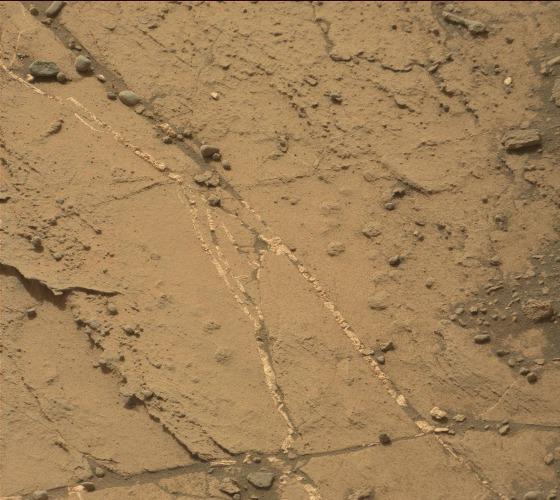
Terrain classes present: Bedrock, Gravel / Sand / Soil, Rock, Shadow